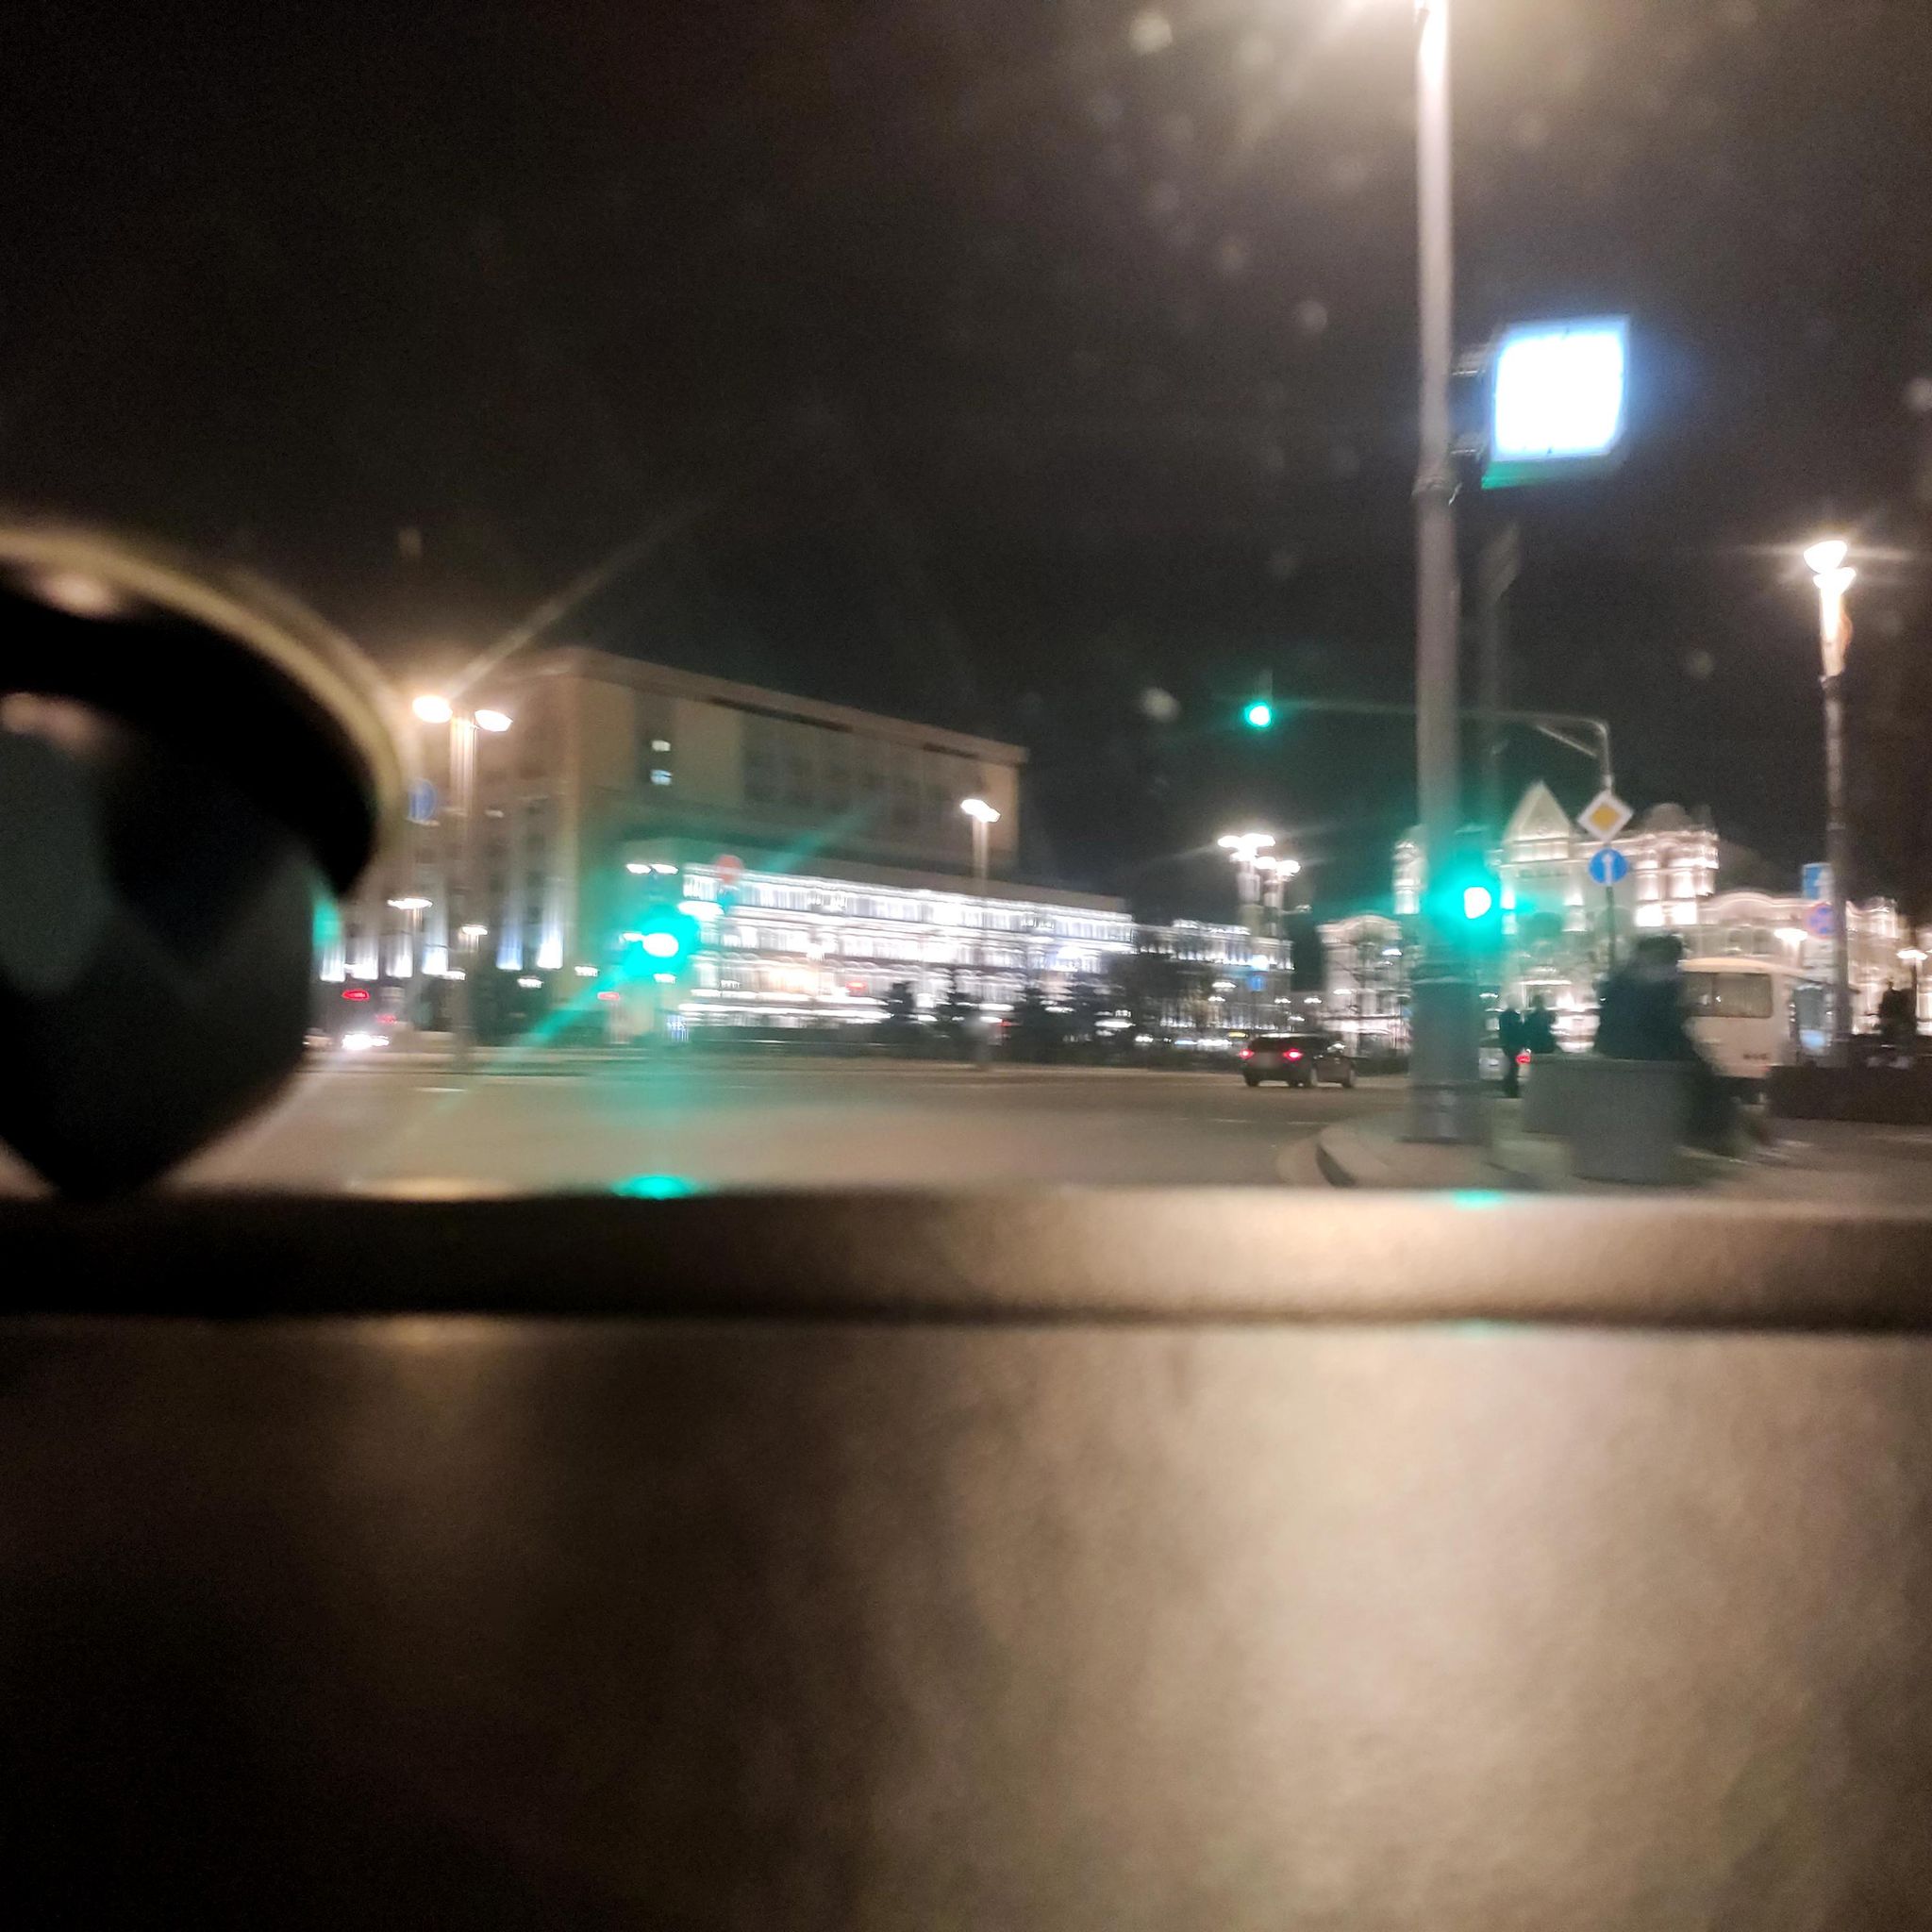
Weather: snowy
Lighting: night
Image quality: slightly poor
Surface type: driving surface
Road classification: primary
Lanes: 4
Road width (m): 10
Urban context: urban centre
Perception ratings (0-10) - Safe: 1.45, Lively: 3.49, Beautiful: 8.67, Boring: 0.92, Depressing: 5.37, Wealthy: 4.89